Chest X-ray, PA view. Patient: 52 years old, sex M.
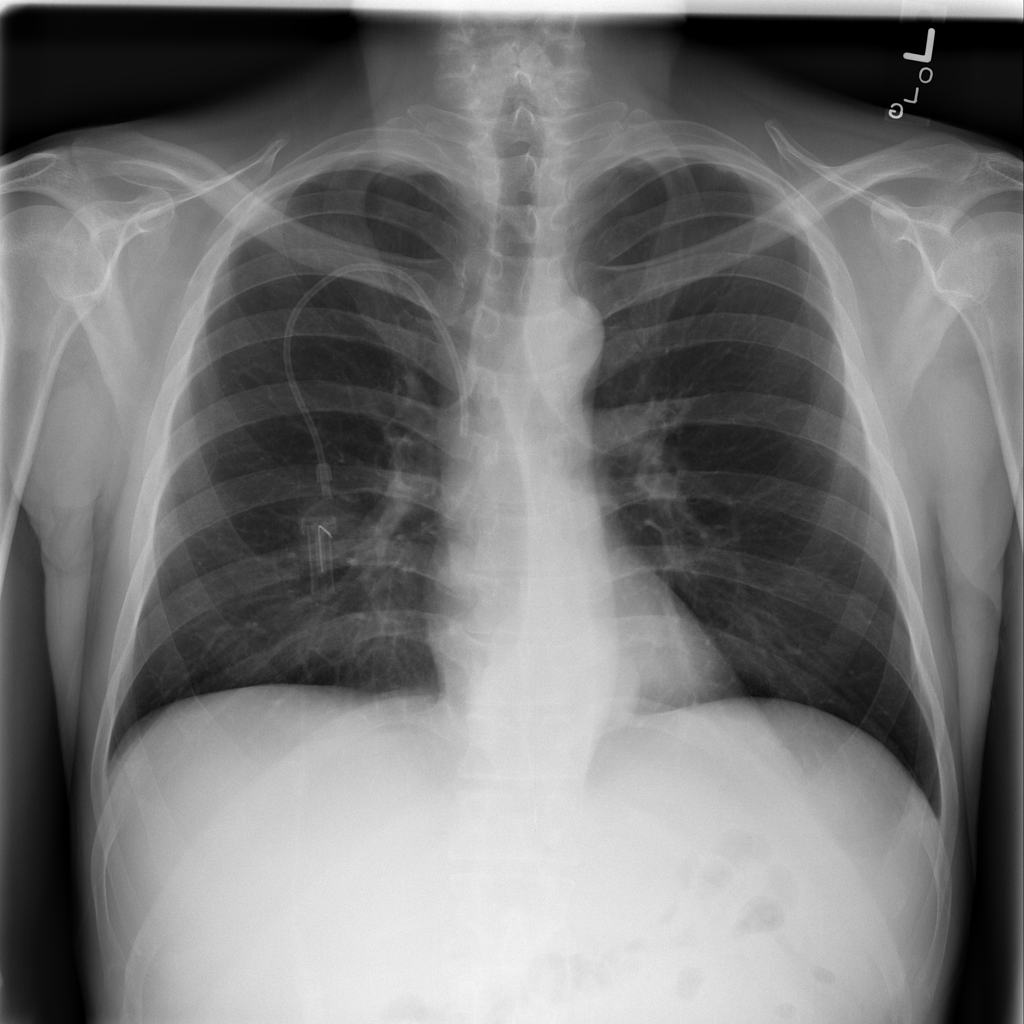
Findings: No Finding